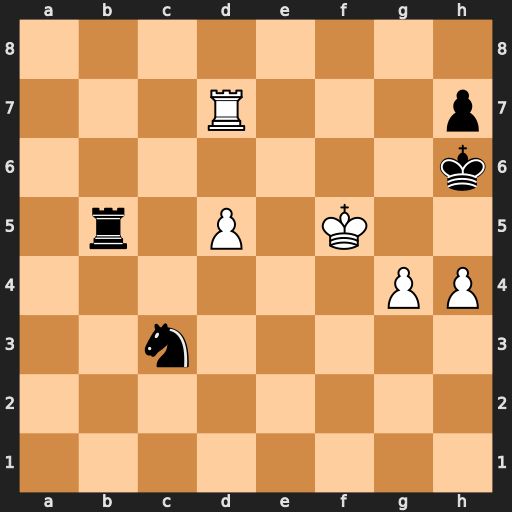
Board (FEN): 8/3R3p/7k/1r1P1K2/6PP/2n5/8/8
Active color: w
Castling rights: -
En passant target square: -
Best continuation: g5+ Kh5 Rxh7#